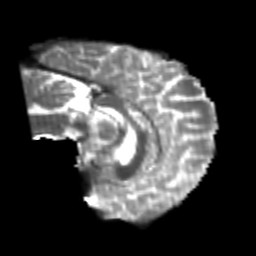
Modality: T2w
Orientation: sagittal
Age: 25
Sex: male
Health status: healthy
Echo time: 0.074 s